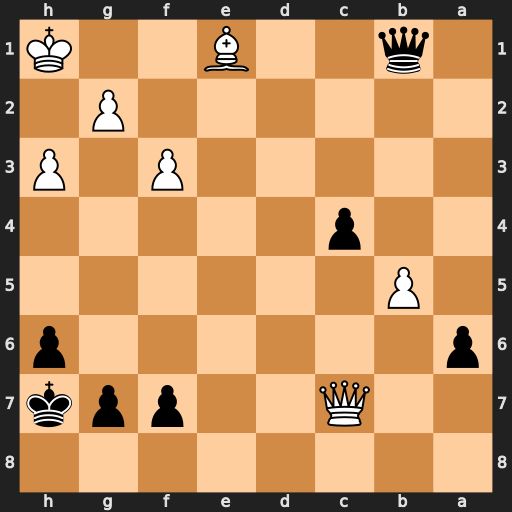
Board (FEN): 8/2Q2ppk/p6p/1P6/2p5/5P1P/6P1/1q2B2K
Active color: b
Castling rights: -
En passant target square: -
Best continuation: Qxe1+ Kh2 axb5